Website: lowes
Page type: order-returns
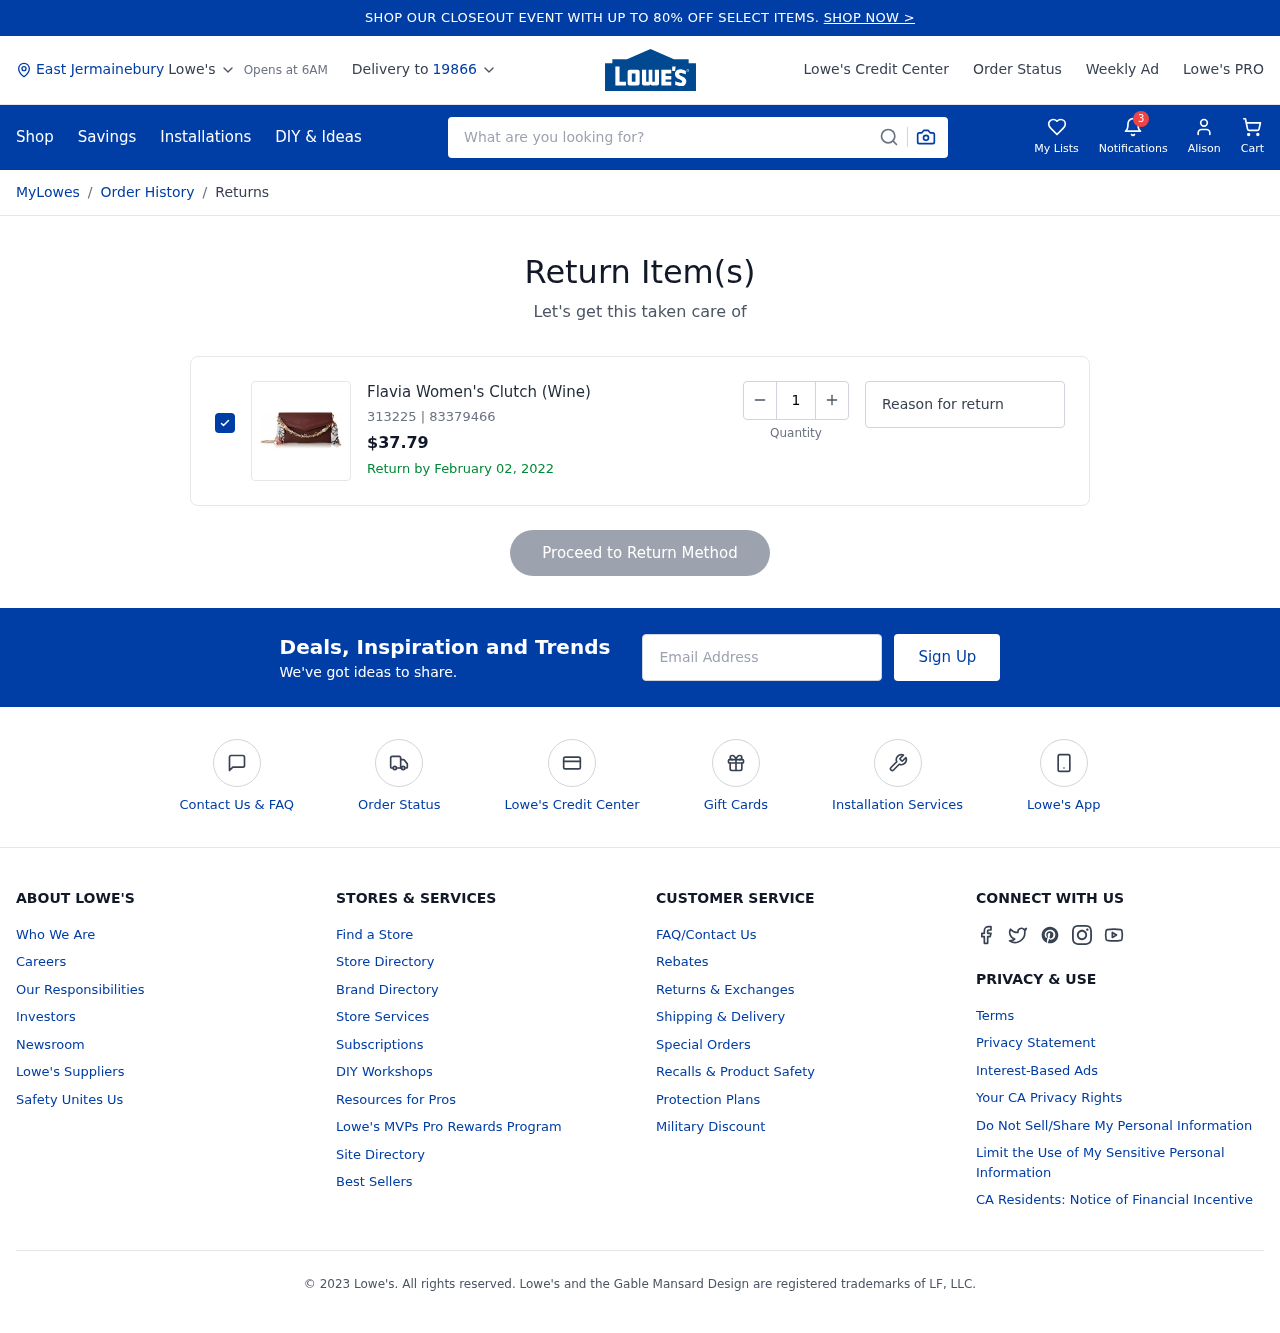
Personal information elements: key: PII_CITY
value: East Jermainebury
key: PII_FIRSTNAME
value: Alison
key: PII_POSTCODE
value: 19866
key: PII_EMAIL
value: alison.williams@hotmail.com
Product elements: key: PRODUCT1_NAME
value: Flavia Women's Clutch (Wine)
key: PRODUCT1_PRICE
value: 37.79
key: PRODUCT1_ITEM_NUMBER
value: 313225
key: PRODUCT1_MODEL_NUMBER
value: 83379466
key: PRODUCT1_QUANTITY
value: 1
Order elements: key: ORDER_RETURN_BY_DATE
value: February 02, 2022